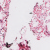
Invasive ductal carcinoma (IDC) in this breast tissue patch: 1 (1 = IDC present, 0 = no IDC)